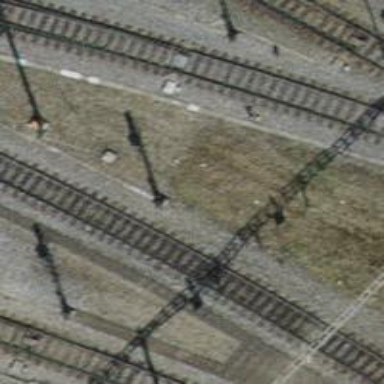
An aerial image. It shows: Rail yard with electrified contact lines for the trains.